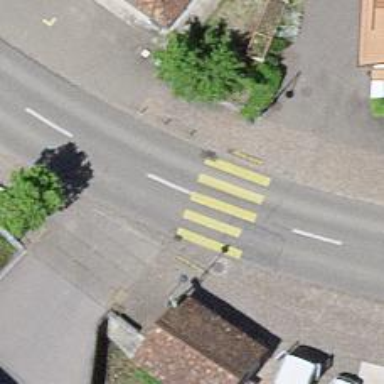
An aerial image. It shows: Uncontrolled zebra crossing on the road.